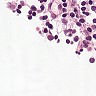
Metastatic tissue present: no